Question: For some strange reason, 'Xcode' doesn't recognize my segue when I create it and use 'performSegueWithIdentifier("Details", sender: self)'.

But I was able to find a way around this by presenting the view controller with this:
'''
let viewController:UIViewController = UIStoryboard(name: "Main", bundle: nil).instantiateViewControllerWithIdentifier("DetailsViewController") as! UIViewController
self.presentViewController(viewController, animated: true, completion: nil)
'''
How can I pass data from the 'MKAnnotationView', to the new details view if I'm not using a 'segue'? (func 'prepareForSegue' requires a segue to pass data right?)
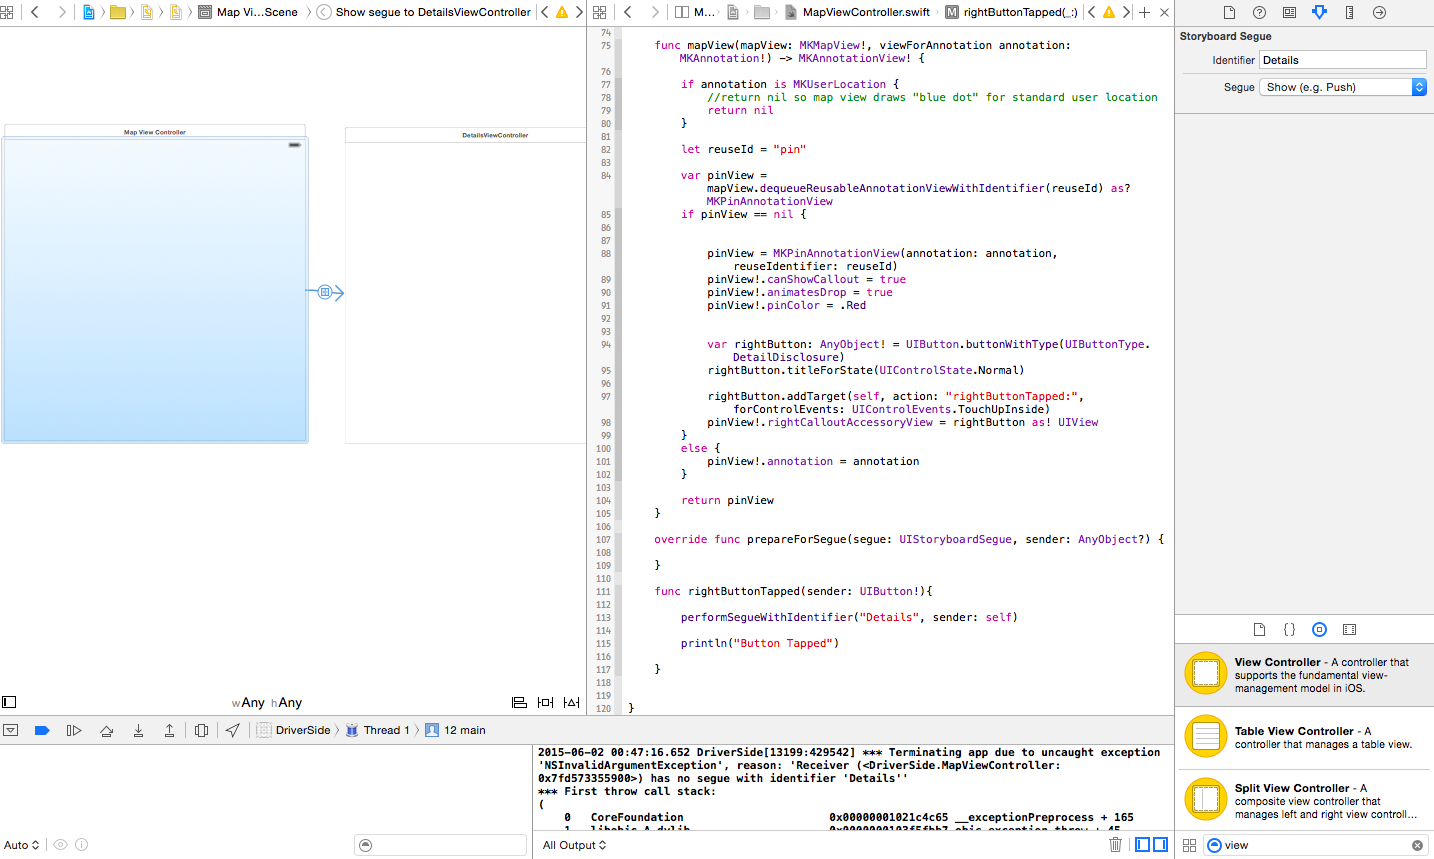
Answer: // You have to make object of that 'DetailViewController(Class Name)' rather than 'viewController'
'''
let viewController:UIViewController = storyboard.instantiateViewControllerWithIdentifier("DetailsViewController") as! DetailViewController
'''
// Then you can access variable of 'DetailsViewController' Like This:
'viewController.parameter = whatever'
'''
self.presentViewController(viewController, animated: true, completion: nil)
'''